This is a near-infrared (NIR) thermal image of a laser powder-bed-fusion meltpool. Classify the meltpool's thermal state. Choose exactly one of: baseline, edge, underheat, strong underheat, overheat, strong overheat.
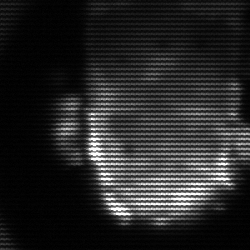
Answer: baseline